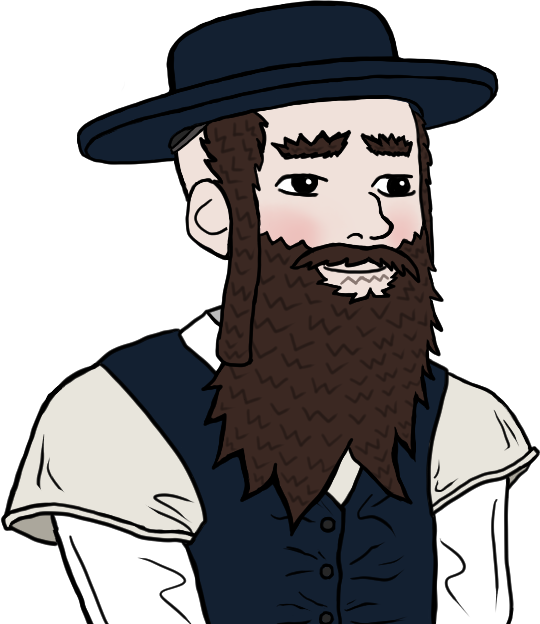
Label: 5_Trad_Boywife